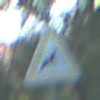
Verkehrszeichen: WildwechselLinks
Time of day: MorningAfternoon
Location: Outdoor (Nature)
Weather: Clear
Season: NotSpecified
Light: Natural